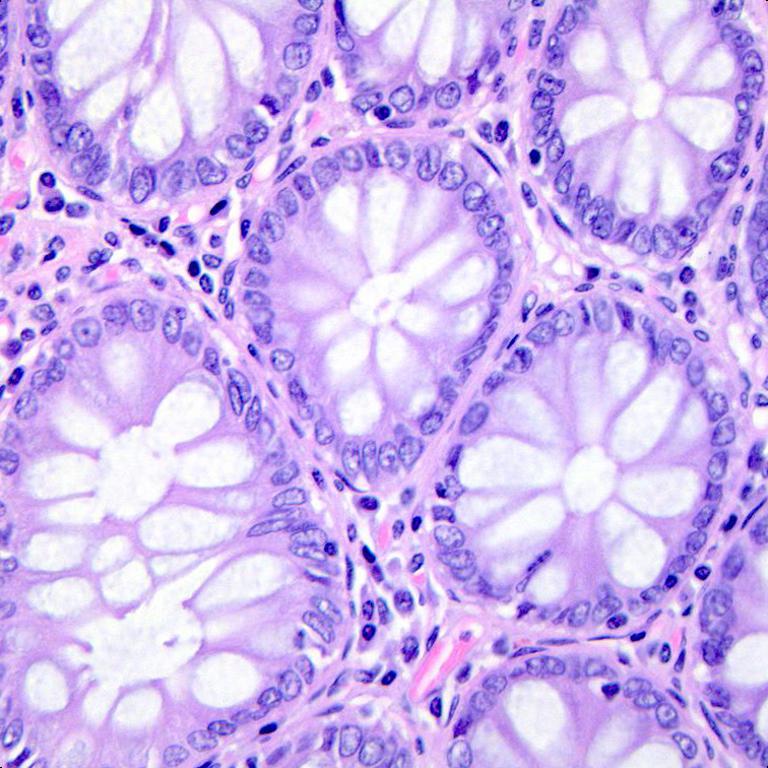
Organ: colon
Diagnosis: benign